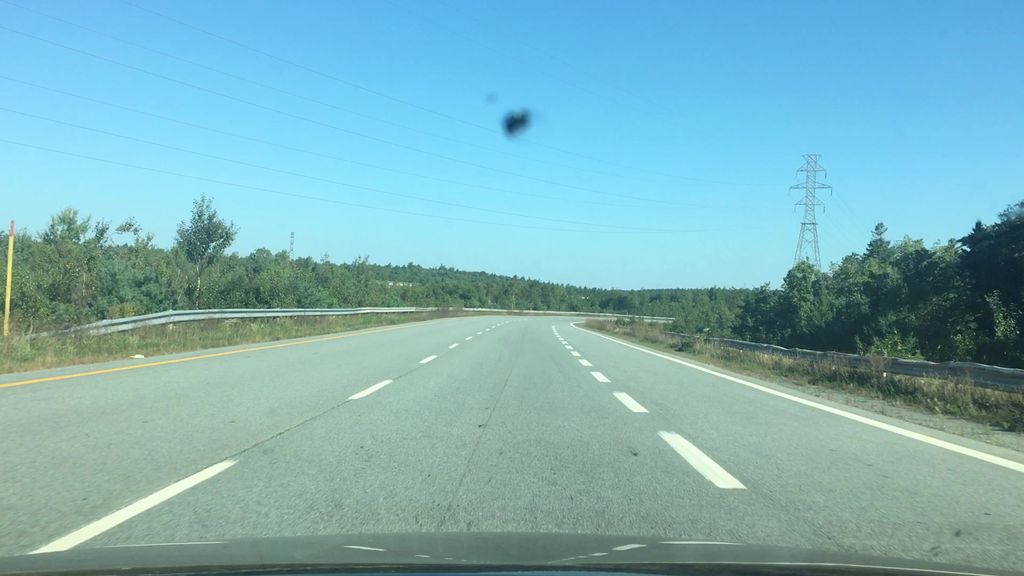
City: halifax